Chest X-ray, PA view. Patient: 68 years old, sex F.
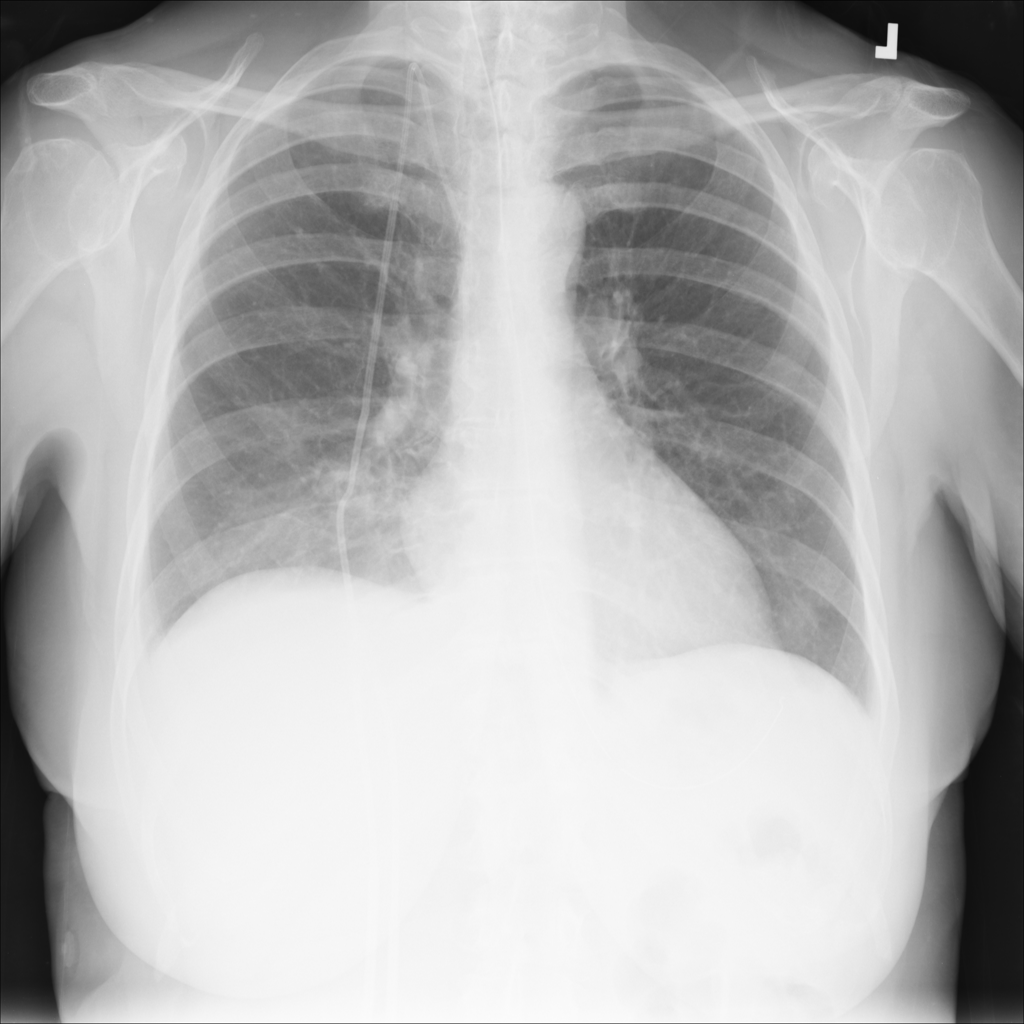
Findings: Effusion